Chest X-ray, PA view. Patient: 68 years old, sex F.
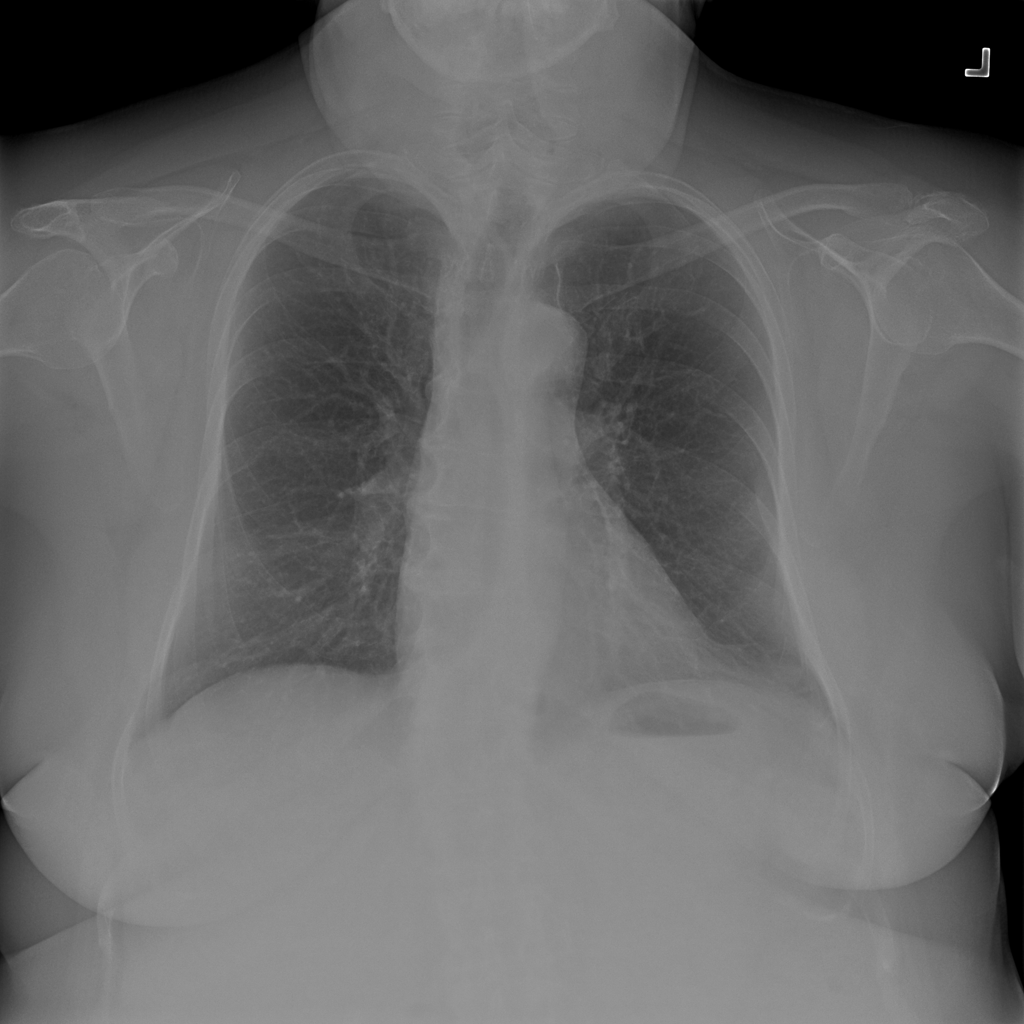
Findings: No Finding